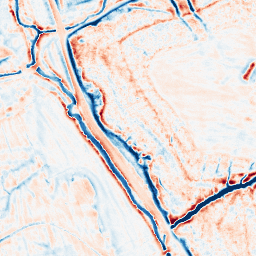
Category: edge_preserving
Decomposition family: bilateral
Decomposition parameters: d: 15
sigma_color: 100
sigma_space: 25
Upsampling method: quadratic
Upsampling parameters: scale: 8
Upsampling scale: 8